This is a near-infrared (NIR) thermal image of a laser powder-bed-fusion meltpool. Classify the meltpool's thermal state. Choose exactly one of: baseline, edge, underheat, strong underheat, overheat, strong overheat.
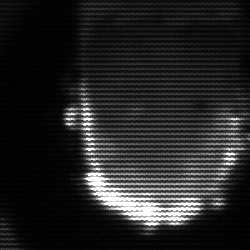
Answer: baseline